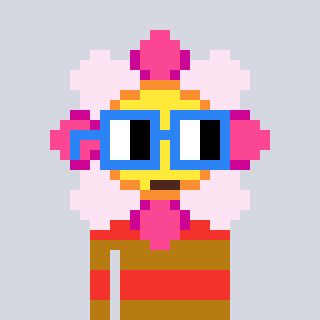
a pixel art character with square blue glasses, a flower-shaped head and a gold-colored body on a cool background